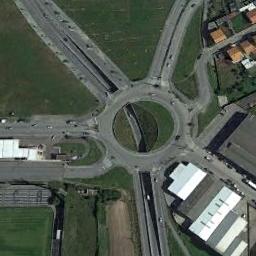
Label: roundabout